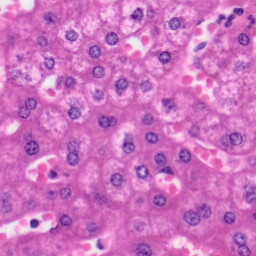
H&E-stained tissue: Liver